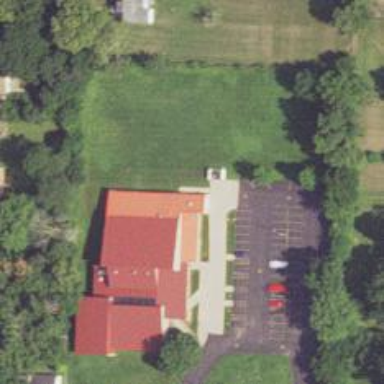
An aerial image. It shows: Community center building.